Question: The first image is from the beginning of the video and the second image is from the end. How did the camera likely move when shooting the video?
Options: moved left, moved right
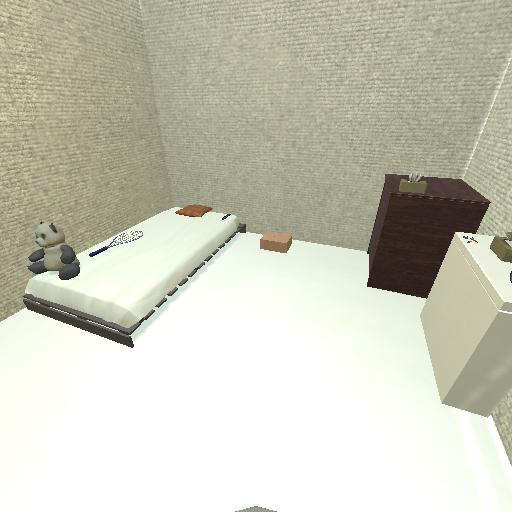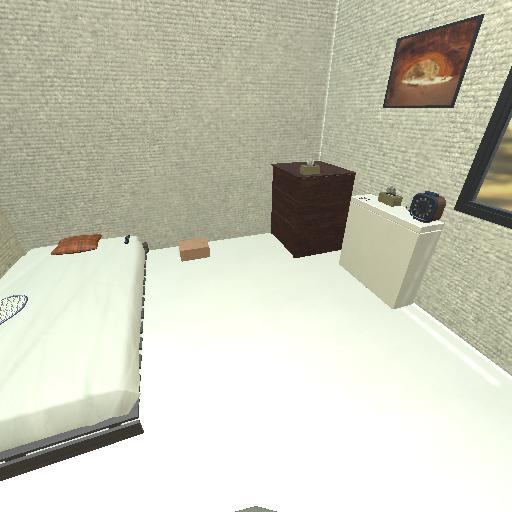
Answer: moved left